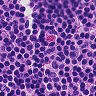
Metastatic tissue present: no